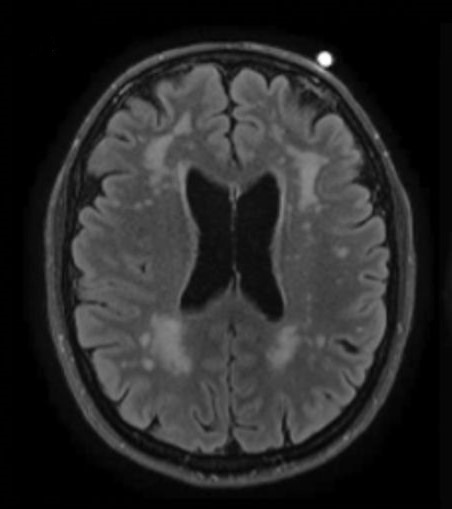
Label: notumor